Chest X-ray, AP view. Patient: 63 years old, sex M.
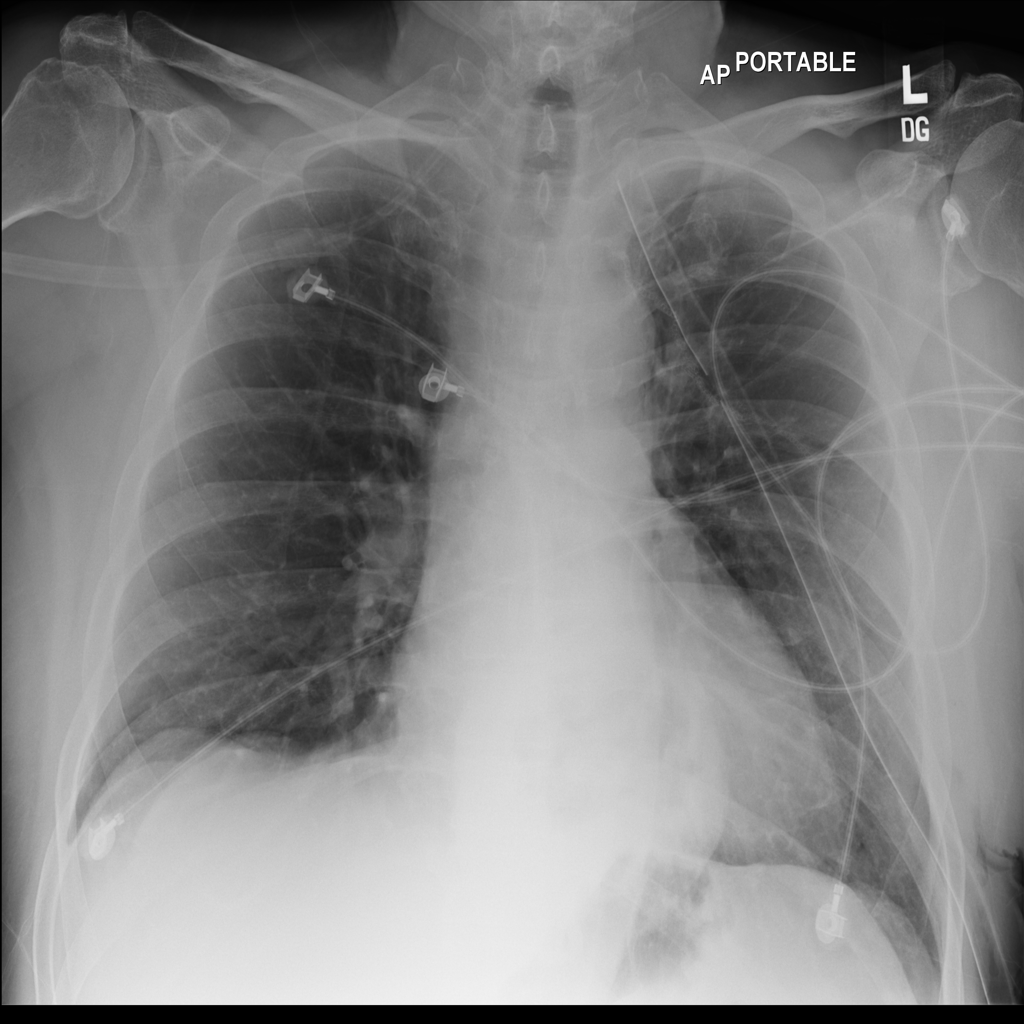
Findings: Hernia, Infiltration, Pneumothorax